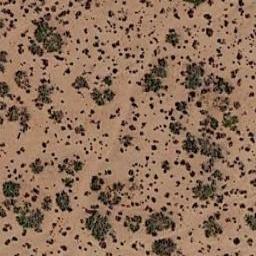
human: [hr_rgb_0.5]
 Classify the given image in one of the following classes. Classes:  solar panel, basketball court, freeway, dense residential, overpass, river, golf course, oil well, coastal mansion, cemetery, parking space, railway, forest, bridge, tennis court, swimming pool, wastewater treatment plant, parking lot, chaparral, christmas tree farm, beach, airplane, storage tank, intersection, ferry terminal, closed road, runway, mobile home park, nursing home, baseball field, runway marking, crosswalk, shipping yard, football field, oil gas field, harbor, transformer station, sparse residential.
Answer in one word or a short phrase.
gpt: chaparral